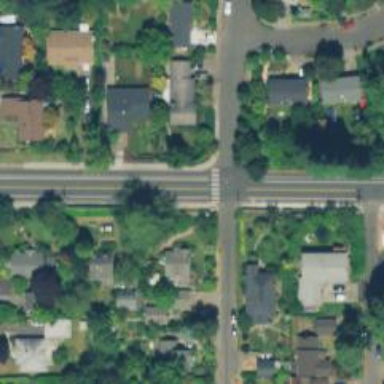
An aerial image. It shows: Marked road crossing.